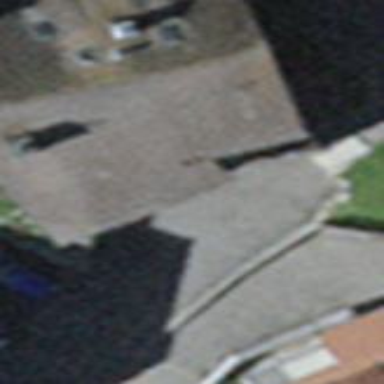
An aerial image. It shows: Building with tiled roof.